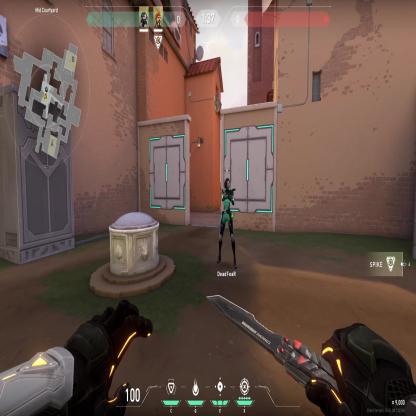
Label: teammate